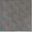
Piece: xx